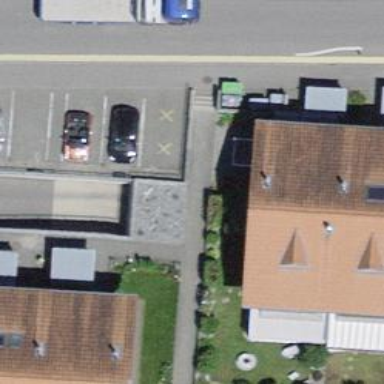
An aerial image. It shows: Parking entrance.